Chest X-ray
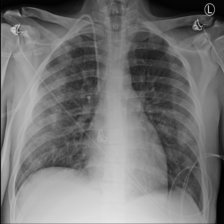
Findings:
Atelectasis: negative
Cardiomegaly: negative
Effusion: negative
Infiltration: negative
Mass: negative
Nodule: negative
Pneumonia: negative
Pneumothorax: negative
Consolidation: positive
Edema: negative
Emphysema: negative
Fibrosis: negative
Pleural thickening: negative
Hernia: negative